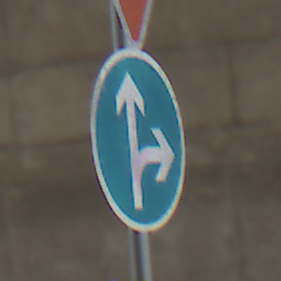
Verkehrszeichen: VorgeschriebeneFahrtrichtungGeradeausOderRechts
Zusatzzeichen oben: VorfahrtGewaehren
Umgebung: Roofed, Beach
Tageszeit: Midday
Wetter: Overcast
Licht: Natural
Jahreszeit: NotSpecified
Kontrast: LowContrast